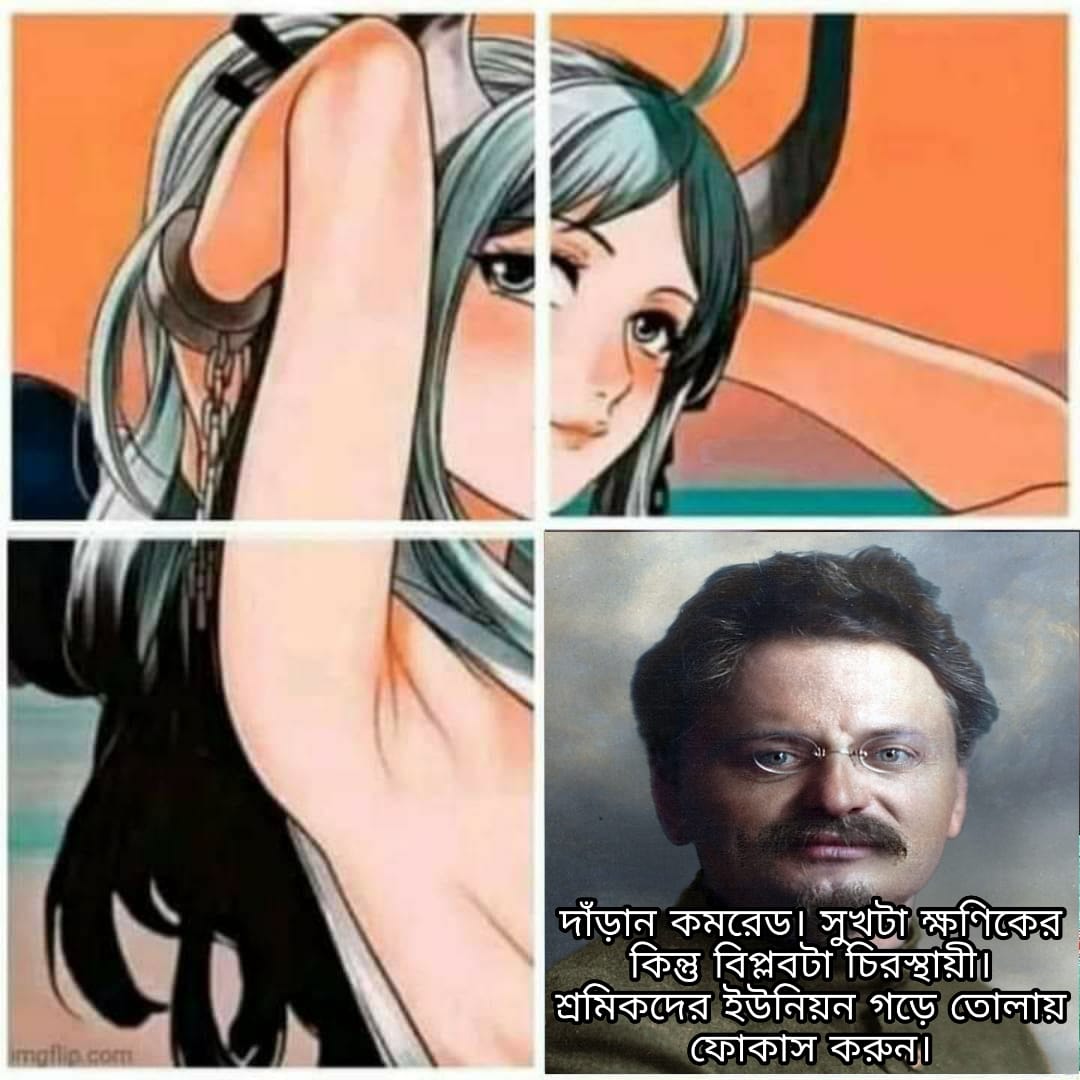
Text: দাঁড়ান কমরেড। সুখটা ক্ষণিকের কিন্তু বিপ্লবটা চিরস্থায়ী। শ্রমিকদের ইউনিয়ন গড়ে তোলায় ফোকাস করুন।
Label: Hate
Hate category: Political
Targeted group: Organization